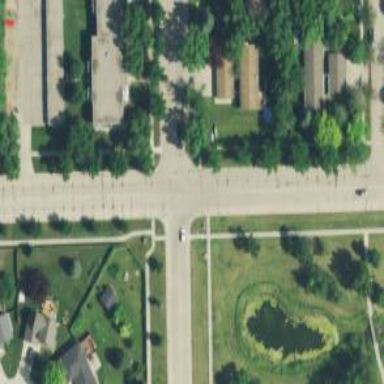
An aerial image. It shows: Footway.